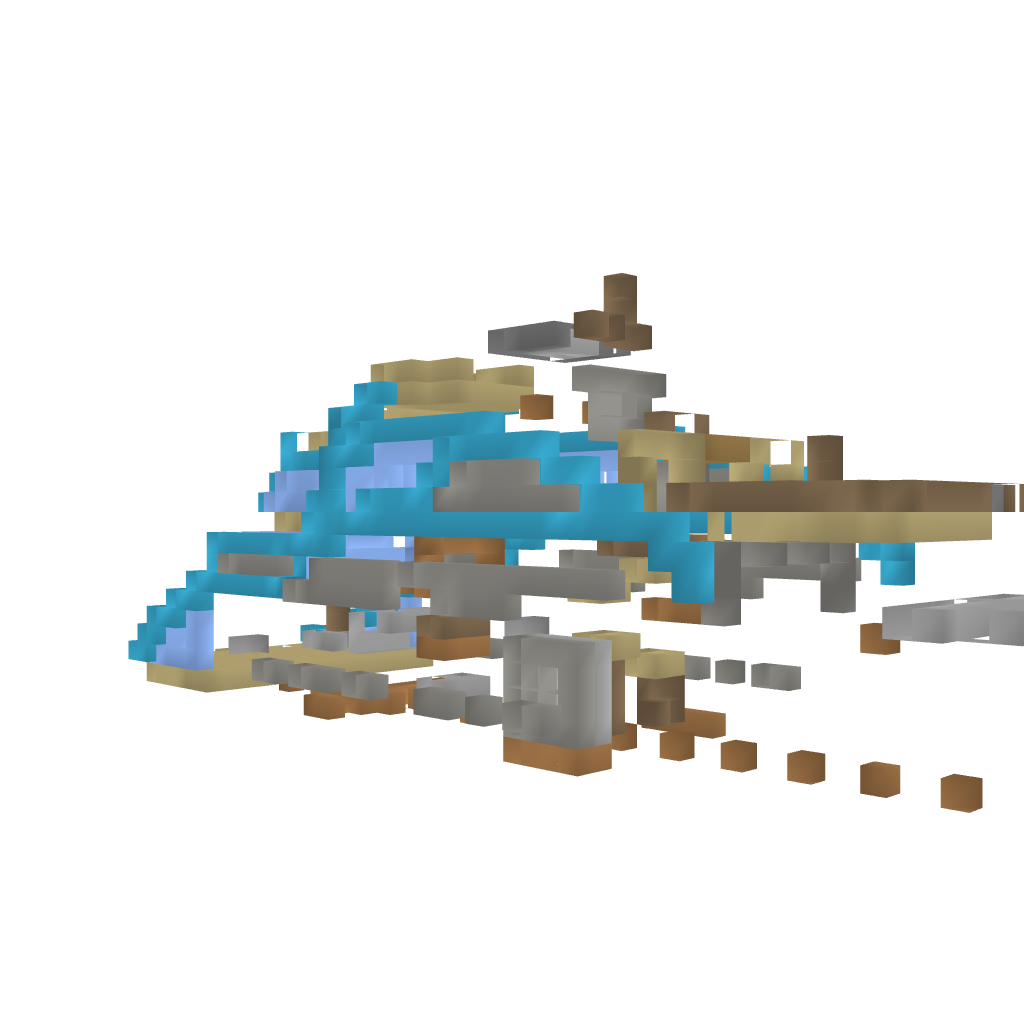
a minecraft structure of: Yaht (Ecl1pse8) 1.7.2